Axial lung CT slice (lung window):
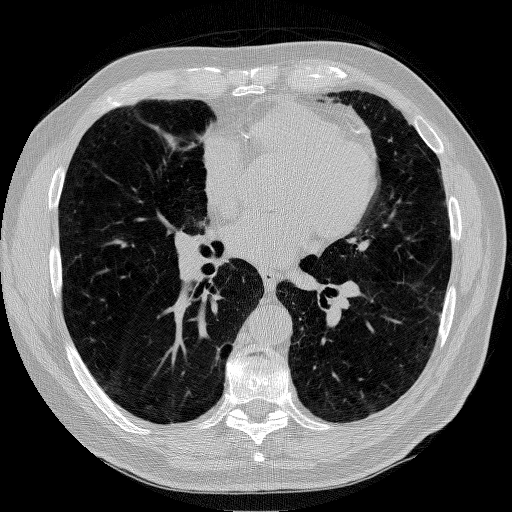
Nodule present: no